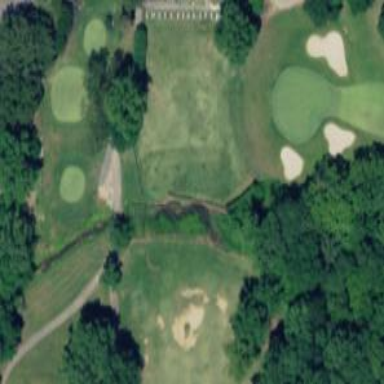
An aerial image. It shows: Driving range for golf on grass.